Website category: sports
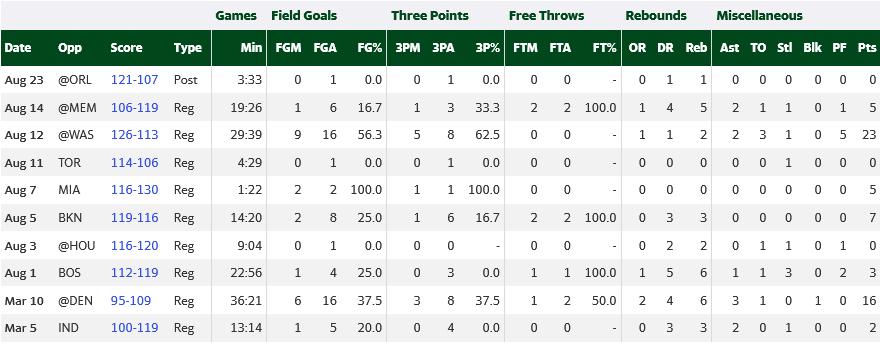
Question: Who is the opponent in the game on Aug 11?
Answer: TOR

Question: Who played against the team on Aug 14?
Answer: MEM

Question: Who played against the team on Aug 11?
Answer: TOR

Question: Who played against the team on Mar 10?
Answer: DEN

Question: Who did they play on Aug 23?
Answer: ORL

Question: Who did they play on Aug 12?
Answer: WAS

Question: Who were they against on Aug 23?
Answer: ORL

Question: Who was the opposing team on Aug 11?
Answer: TOR

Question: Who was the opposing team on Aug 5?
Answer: BKN

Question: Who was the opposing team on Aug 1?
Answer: BOS

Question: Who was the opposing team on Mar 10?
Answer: DEN

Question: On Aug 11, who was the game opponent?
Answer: TOR

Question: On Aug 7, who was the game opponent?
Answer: MIA

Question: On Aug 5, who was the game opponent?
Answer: BKN

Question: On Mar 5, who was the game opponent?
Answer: IND

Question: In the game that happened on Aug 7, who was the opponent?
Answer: MIA

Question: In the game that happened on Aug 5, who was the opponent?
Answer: BKN

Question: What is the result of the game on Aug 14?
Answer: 106-119

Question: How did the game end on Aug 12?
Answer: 126-113

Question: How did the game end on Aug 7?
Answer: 116-130

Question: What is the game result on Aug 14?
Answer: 106-119

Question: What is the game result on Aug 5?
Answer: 119-116

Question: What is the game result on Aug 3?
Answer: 116-120

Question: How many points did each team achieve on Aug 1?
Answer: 112-119

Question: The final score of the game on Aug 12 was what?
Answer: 126-113

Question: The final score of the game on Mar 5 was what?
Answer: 100-119

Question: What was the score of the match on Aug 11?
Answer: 114-106

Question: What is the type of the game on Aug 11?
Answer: Reg

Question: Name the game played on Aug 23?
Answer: Post

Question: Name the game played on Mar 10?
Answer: Reg

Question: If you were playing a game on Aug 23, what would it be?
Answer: Post

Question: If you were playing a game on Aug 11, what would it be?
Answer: Reg

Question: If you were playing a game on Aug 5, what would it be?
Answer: Reg

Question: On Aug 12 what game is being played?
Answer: Reg

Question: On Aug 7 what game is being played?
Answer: Reg

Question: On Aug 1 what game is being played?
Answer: Reg

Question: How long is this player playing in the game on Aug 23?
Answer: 3:33

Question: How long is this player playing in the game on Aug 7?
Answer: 1:22

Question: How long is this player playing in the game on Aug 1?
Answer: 22:56

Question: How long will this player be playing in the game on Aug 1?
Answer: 22:56

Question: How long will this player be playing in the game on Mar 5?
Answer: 13:14

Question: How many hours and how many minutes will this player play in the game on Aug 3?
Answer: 9:04

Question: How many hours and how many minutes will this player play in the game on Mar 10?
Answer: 36:21

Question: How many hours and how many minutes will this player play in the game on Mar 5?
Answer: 13:14

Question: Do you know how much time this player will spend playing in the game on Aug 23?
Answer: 3:33

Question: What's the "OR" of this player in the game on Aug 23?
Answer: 0

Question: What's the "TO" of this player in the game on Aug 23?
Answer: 0

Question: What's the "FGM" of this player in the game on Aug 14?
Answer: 1

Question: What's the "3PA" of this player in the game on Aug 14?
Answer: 3

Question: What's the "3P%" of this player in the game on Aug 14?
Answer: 33.3

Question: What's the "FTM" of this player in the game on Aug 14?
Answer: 2

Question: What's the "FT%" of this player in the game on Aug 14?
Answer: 100.0

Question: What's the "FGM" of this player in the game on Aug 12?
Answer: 9

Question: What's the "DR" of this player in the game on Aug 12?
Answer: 1

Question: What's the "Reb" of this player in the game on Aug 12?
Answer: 2

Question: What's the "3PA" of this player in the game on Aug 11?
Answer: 1

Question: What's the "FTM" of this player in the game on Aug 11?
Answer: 0

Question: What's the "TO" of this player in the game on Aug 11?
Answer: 0

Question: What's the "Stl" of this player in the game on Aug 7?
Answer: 0

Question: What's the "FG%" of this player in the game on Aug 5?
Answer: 25.0

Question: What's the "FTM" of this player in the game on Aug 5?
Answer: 2

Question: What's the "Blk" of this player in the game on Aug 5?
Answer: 0

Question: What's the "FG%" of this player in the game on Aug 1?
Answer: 25.0

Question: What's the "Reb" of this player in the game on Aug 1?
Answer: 6